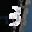
Label: 3